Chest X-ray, PA view. Patient: 42 years old, sex F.
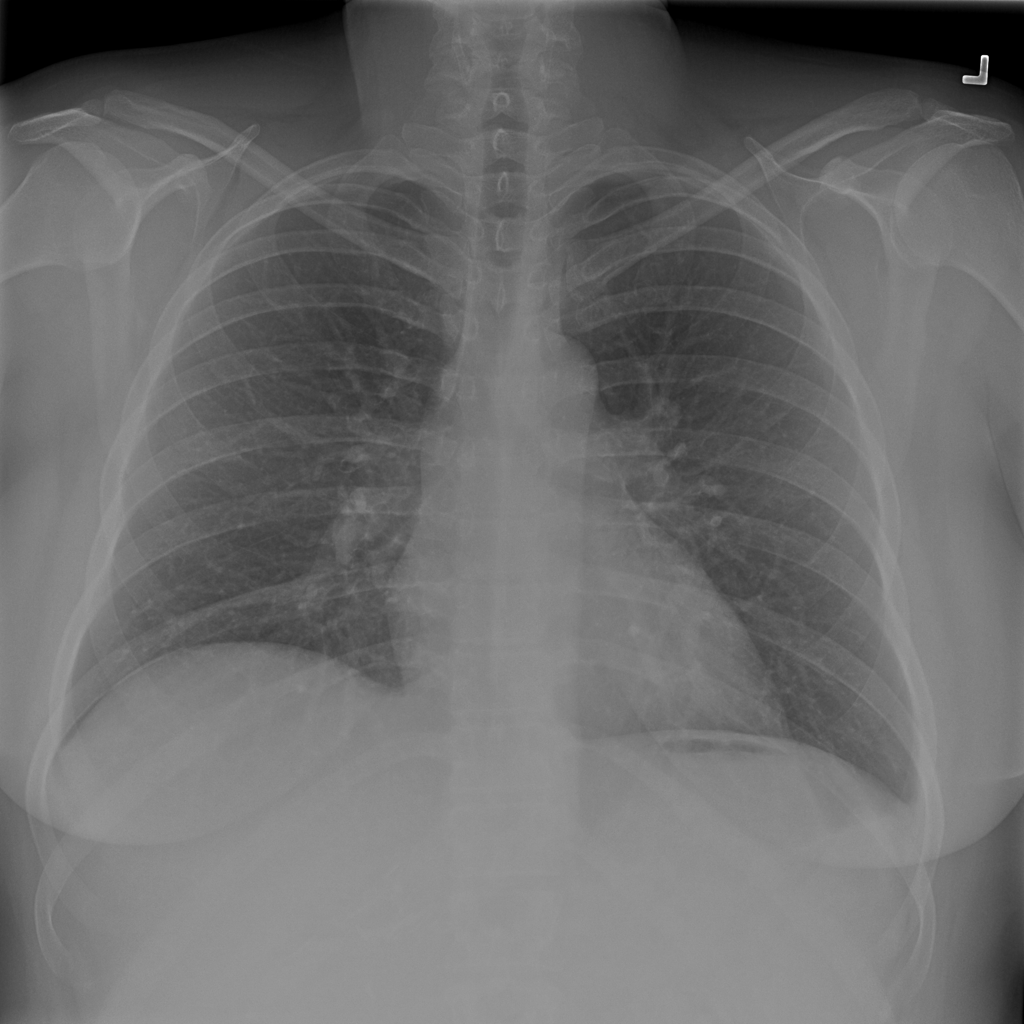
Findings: No Finding